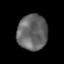
Tissue: lung
Cell type: Epithelial cells
Senescence score: 0.2277
Nuclear area (px): 1040
Mean DAPI intensity: 102.18